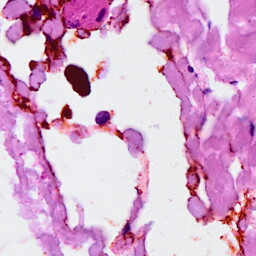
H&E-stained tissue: Breast